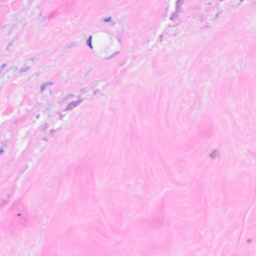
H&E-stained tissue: Breast